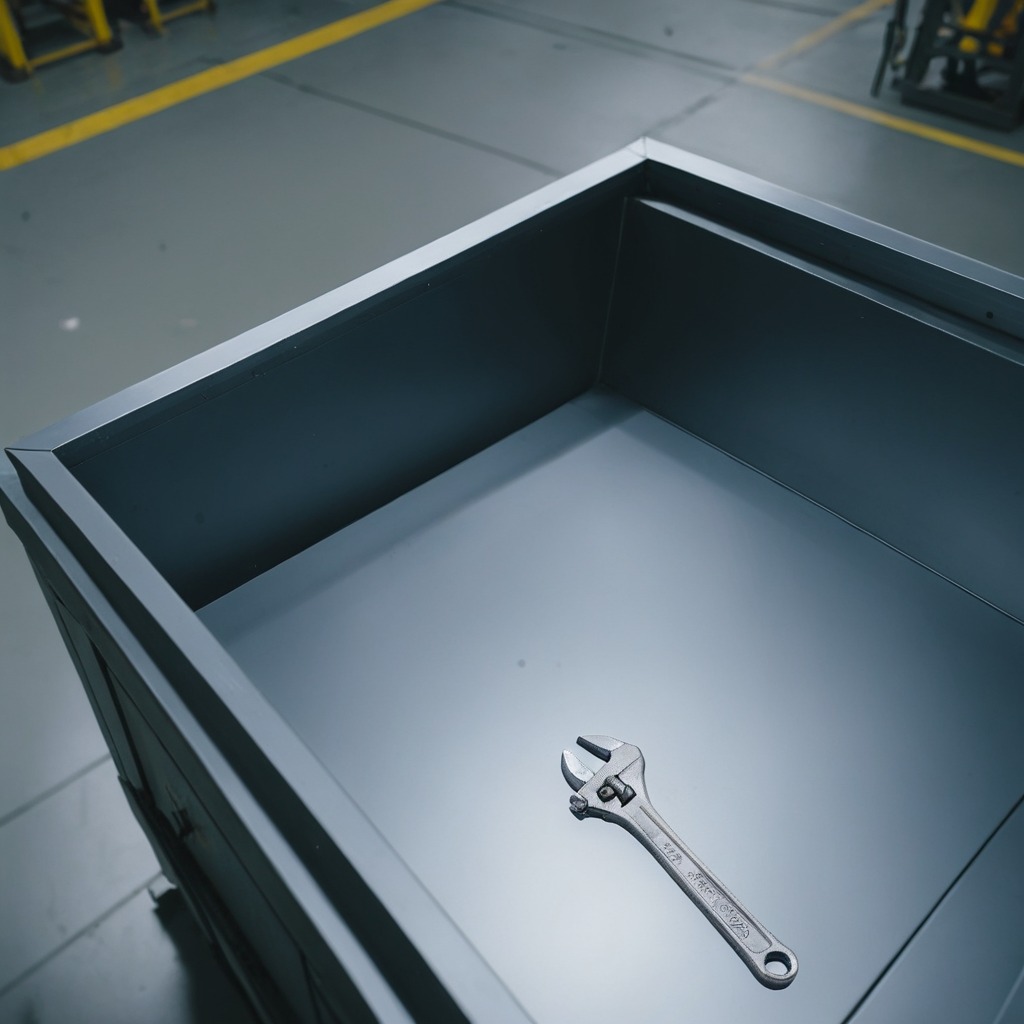
An wrench is lying on the toolbox surface in an airplane hangar workshop.